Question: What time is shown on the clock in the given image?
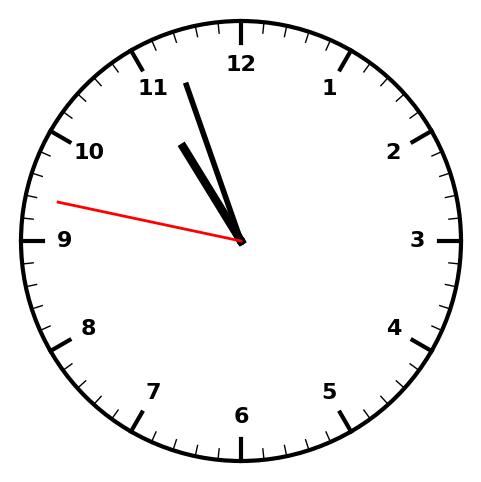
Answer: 10:56:47